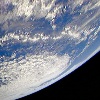
Label: cloud